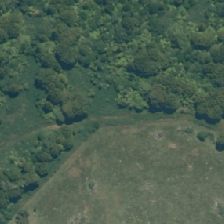
Land cover: indigenous_forest